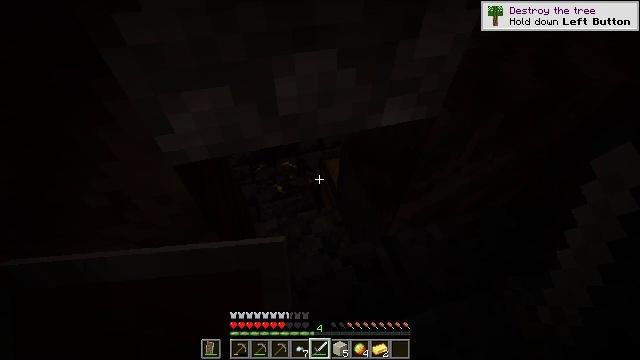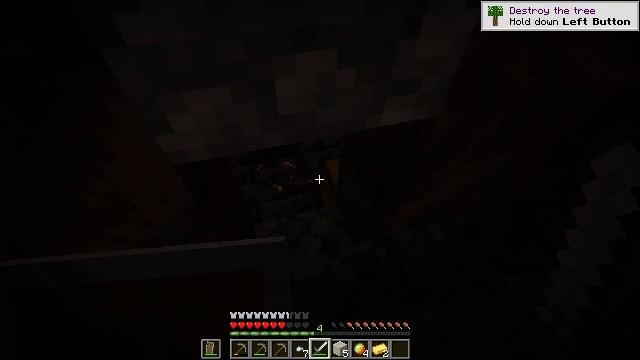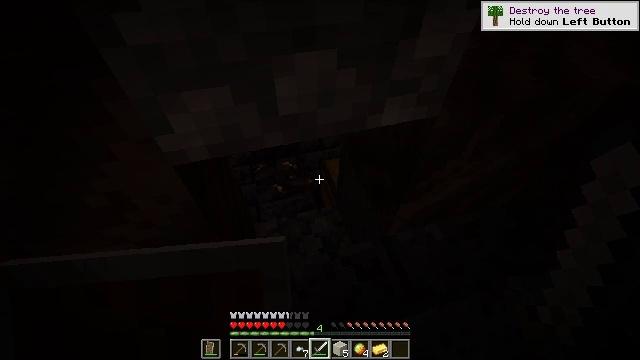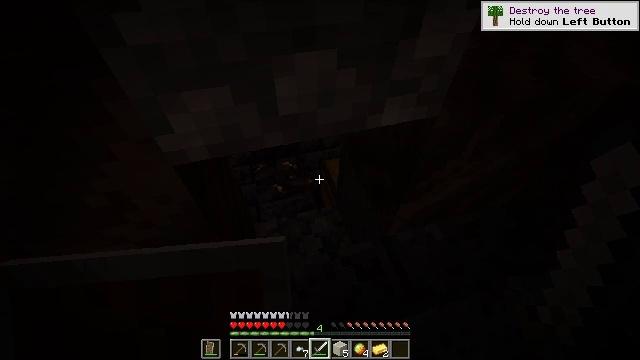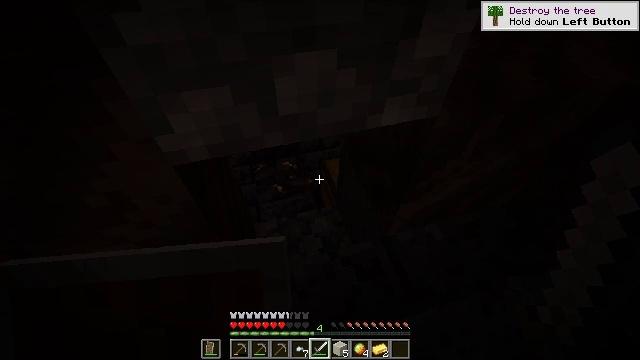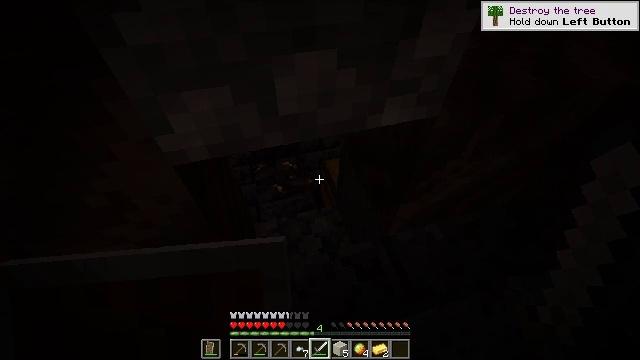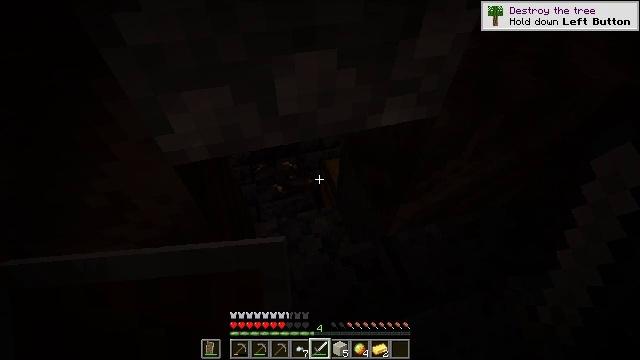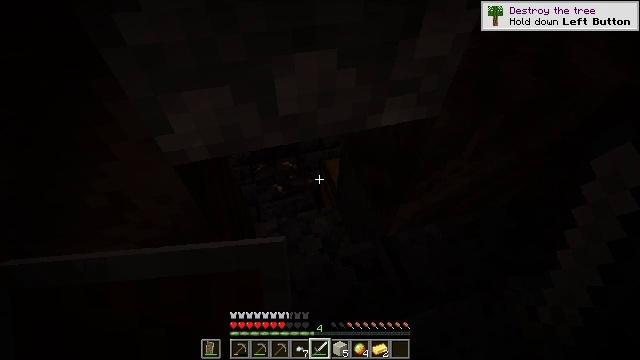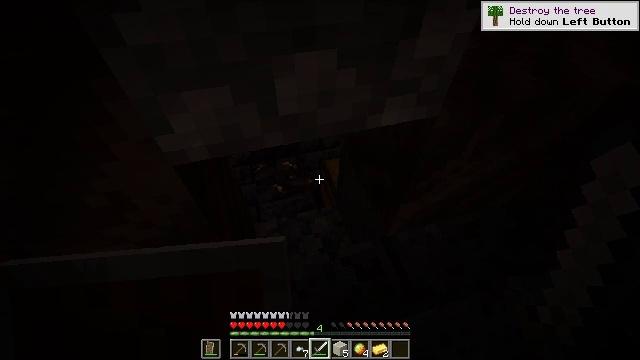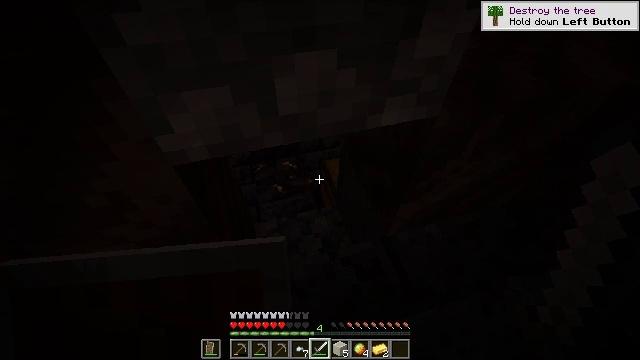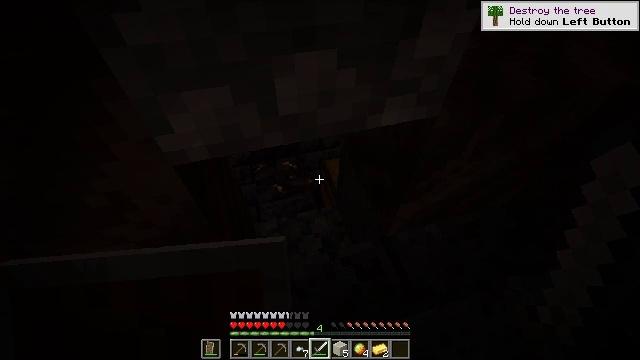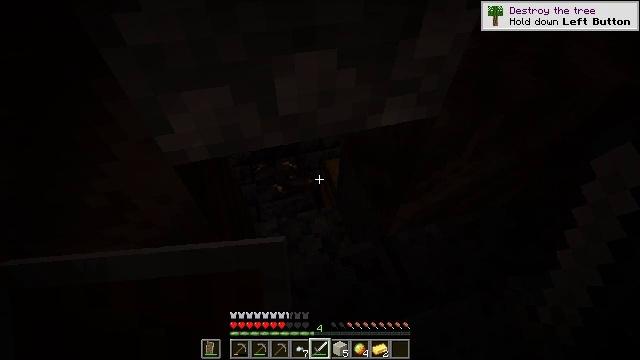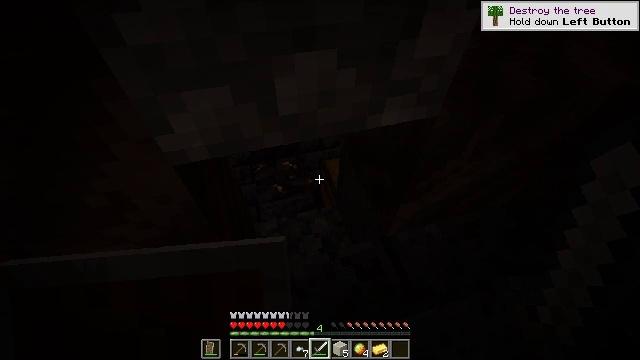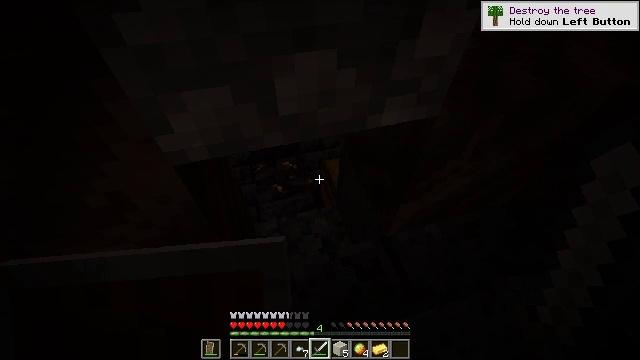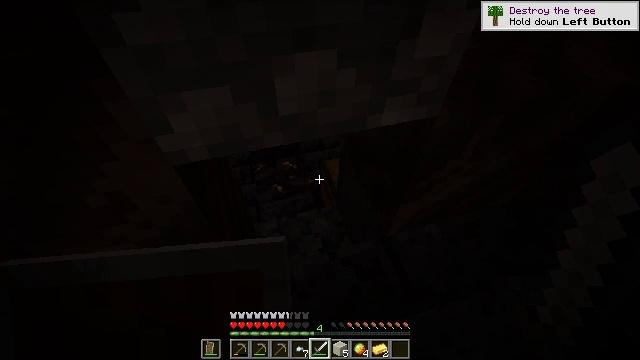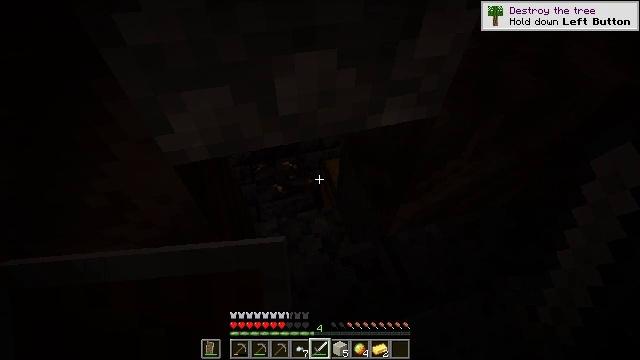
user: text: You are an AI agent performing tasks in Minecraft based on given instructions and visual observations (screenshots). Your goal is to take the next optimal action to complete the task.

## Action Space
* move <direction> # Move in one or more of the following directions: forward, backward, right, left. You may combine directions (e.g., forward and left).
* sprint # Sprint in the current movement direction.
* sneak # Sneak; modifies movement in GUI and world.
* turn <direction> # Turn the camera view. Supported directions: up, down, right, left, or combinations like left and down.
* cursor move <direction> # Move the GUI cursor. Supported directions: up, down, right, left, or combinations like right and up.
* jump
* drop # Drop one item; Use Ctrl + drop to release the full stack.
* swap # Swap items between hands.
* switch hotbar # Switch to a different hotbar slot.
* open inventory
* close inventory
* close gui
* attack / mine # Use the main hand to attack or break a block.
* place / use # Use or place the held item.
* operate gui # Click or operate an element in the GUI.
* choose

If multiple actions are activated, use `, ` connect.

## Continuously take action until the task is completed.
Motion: motion action
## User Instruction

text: Gather polished blackstone bricks.
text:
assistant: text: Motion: no_op
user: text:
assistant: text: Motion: no_op
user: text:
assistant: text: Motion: no_op
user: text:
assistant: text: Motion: no_op
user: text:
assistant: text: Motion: no_op
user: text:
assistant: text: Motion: no_op
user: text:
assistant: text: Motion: no_op
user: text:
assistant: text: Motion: no_op
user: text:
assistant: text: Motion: no_op
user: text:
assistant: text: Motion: no_op
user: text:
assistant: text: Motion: no_op
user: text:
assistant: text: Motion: no_op
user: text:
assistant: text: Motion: no_op
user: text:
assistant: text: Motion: no_op
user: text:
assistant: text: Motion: no_op
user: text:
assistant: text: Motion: no_op
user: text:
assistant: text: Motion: no_op
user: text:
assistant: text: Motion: no_op
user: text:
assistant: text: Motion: no_op
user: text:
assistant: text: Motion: no_op
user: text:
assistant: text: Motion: no_op
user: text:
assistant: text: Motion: no_op
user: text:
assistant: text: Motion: no_op
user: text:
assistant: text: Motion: no_op
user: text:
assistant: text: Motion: no_op
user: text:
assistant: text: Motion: no_op
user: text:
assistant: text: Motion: no_op
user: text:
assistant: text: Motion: no_op
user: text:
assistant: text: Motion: no_op
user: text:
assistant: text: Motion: no_op